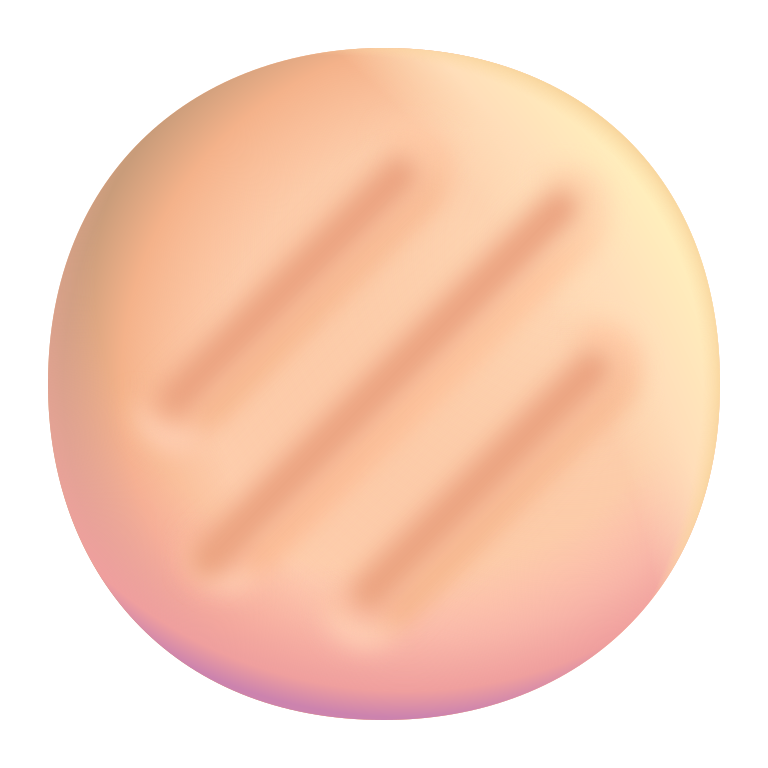
flatbread color